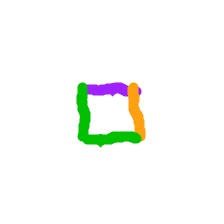
Shape: square